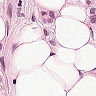
Metastatic tissue present: yes